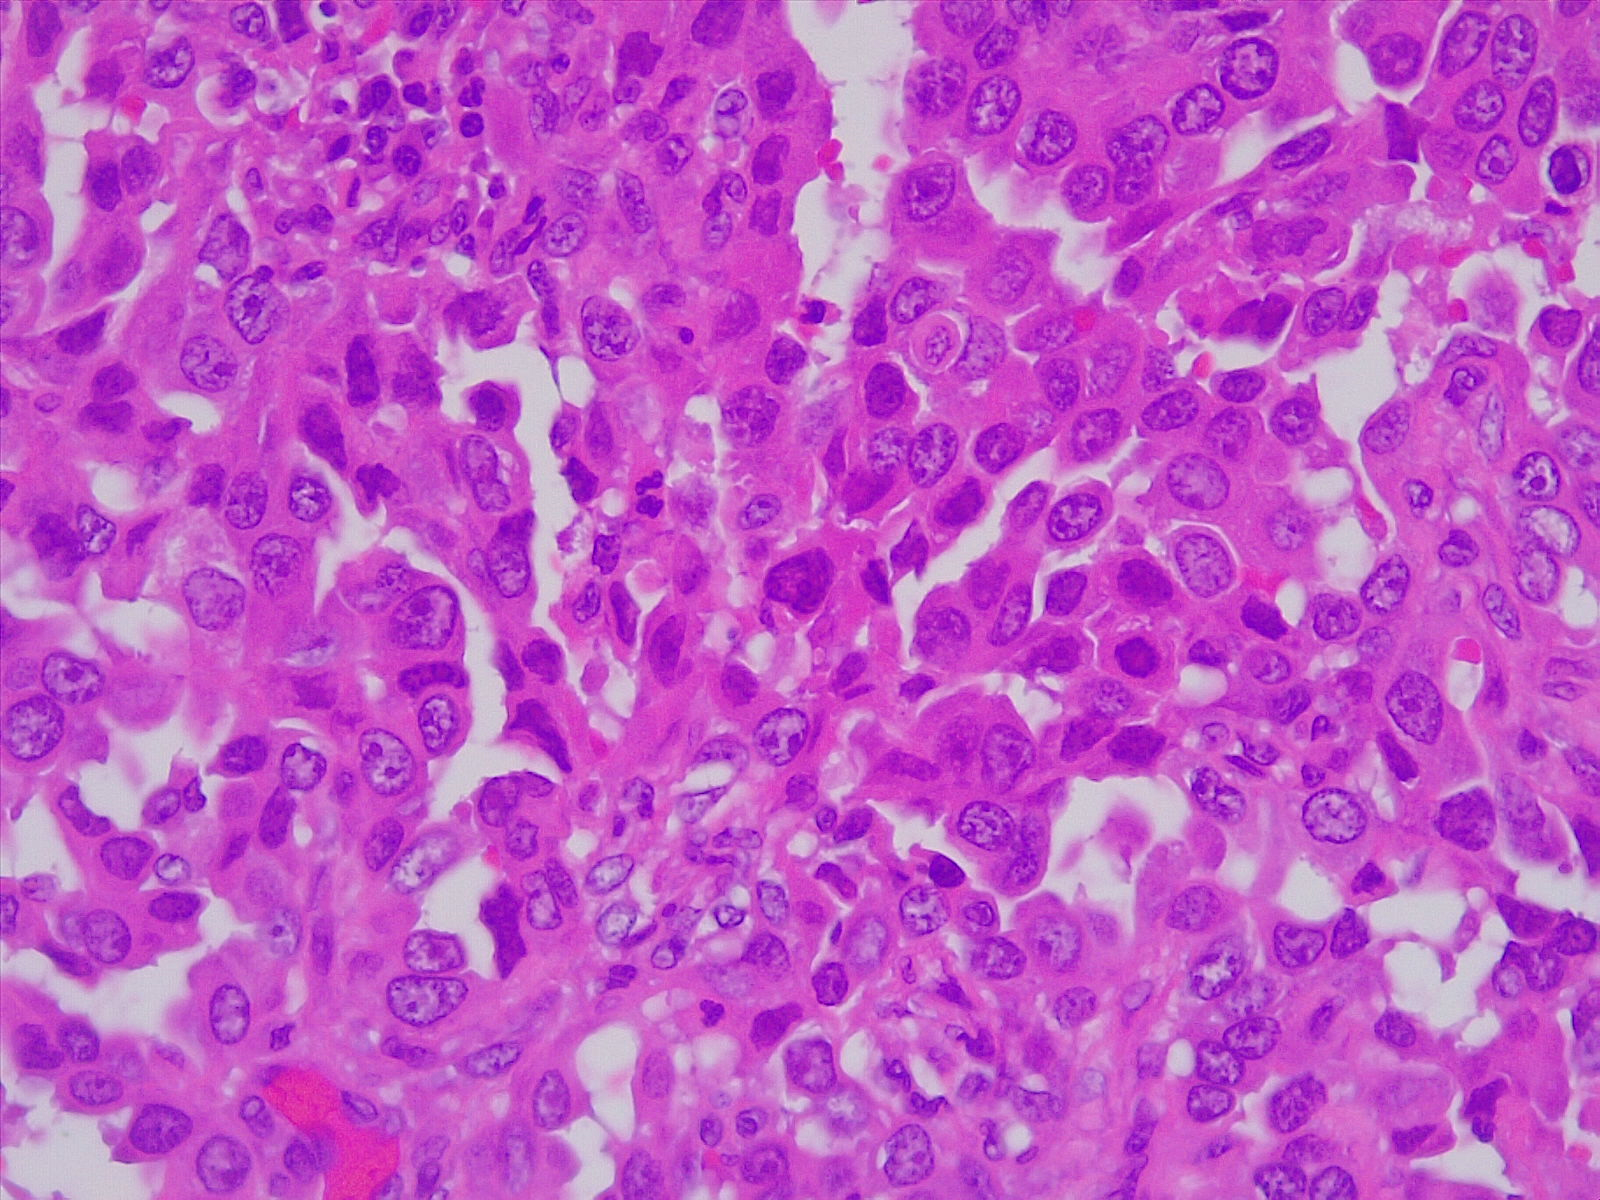
Label: lung adenocarcinoma, poorly differentiated